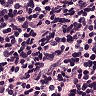
Metastatic tissue present: no